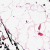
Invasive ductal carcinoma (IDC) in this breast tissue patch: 0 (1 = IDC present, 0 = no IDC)